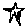
Label: star